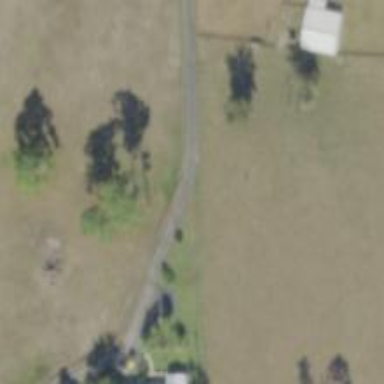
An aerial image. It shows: Driveway leading to service road.